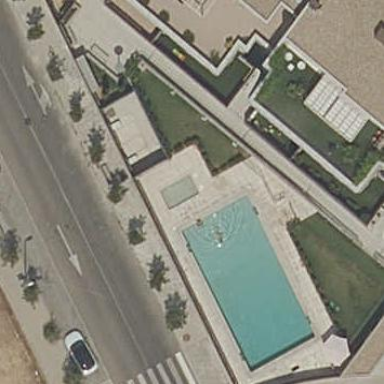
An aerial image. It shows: Swimming pool located in leisure land.